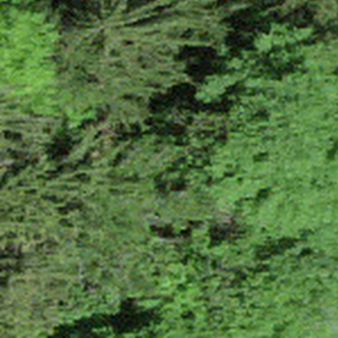
Label: other